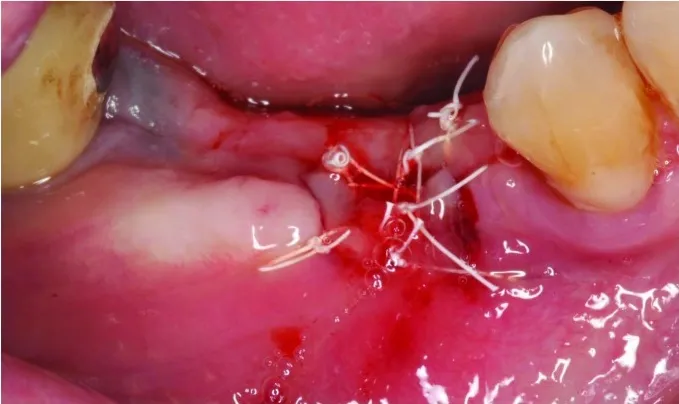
Membrane covering surgery.
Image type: pathology (fish)